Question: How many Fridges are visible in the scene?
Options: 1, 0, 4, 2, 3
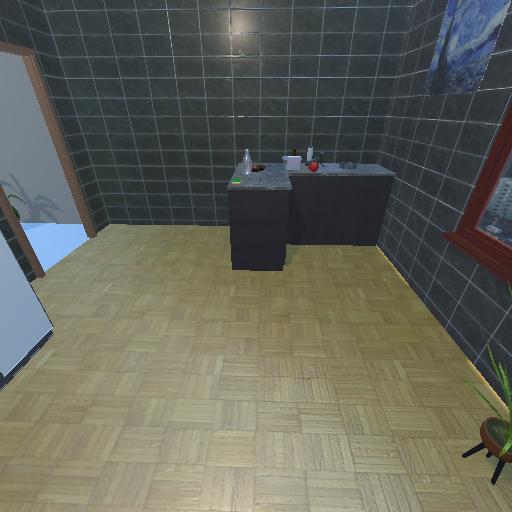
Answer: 1